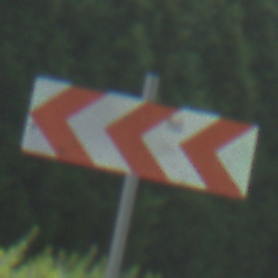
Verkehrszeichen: RichtungstafelnInKurvenGrossRechts
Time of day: Midday
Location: Outdoor (Nature)
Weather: PartlyCloudy
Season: NotSpecified
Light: Natural